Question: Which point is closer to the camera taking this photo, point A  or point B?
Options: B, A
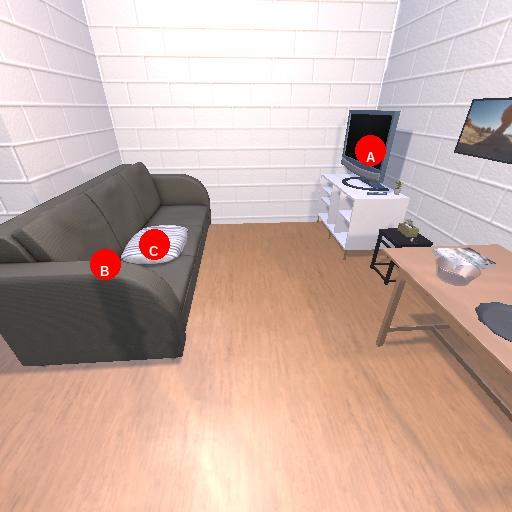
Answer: B